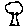
Label: tree